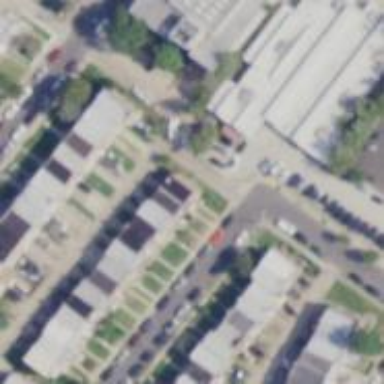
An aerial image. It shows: Alley classified as service road.